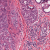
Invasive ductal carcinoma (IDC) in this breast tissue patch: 0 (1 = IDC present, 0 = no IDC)